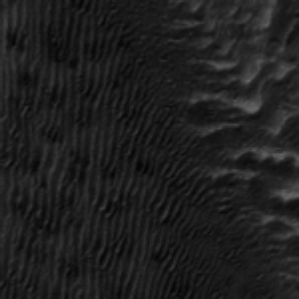
Label: frost